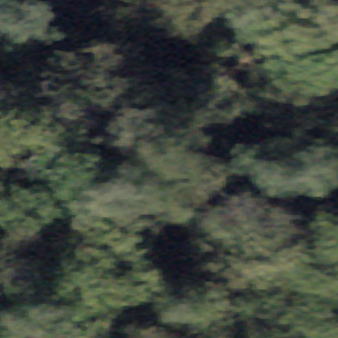
Label: bouldering_area